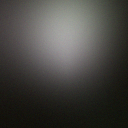
Screen state: off